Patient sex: M
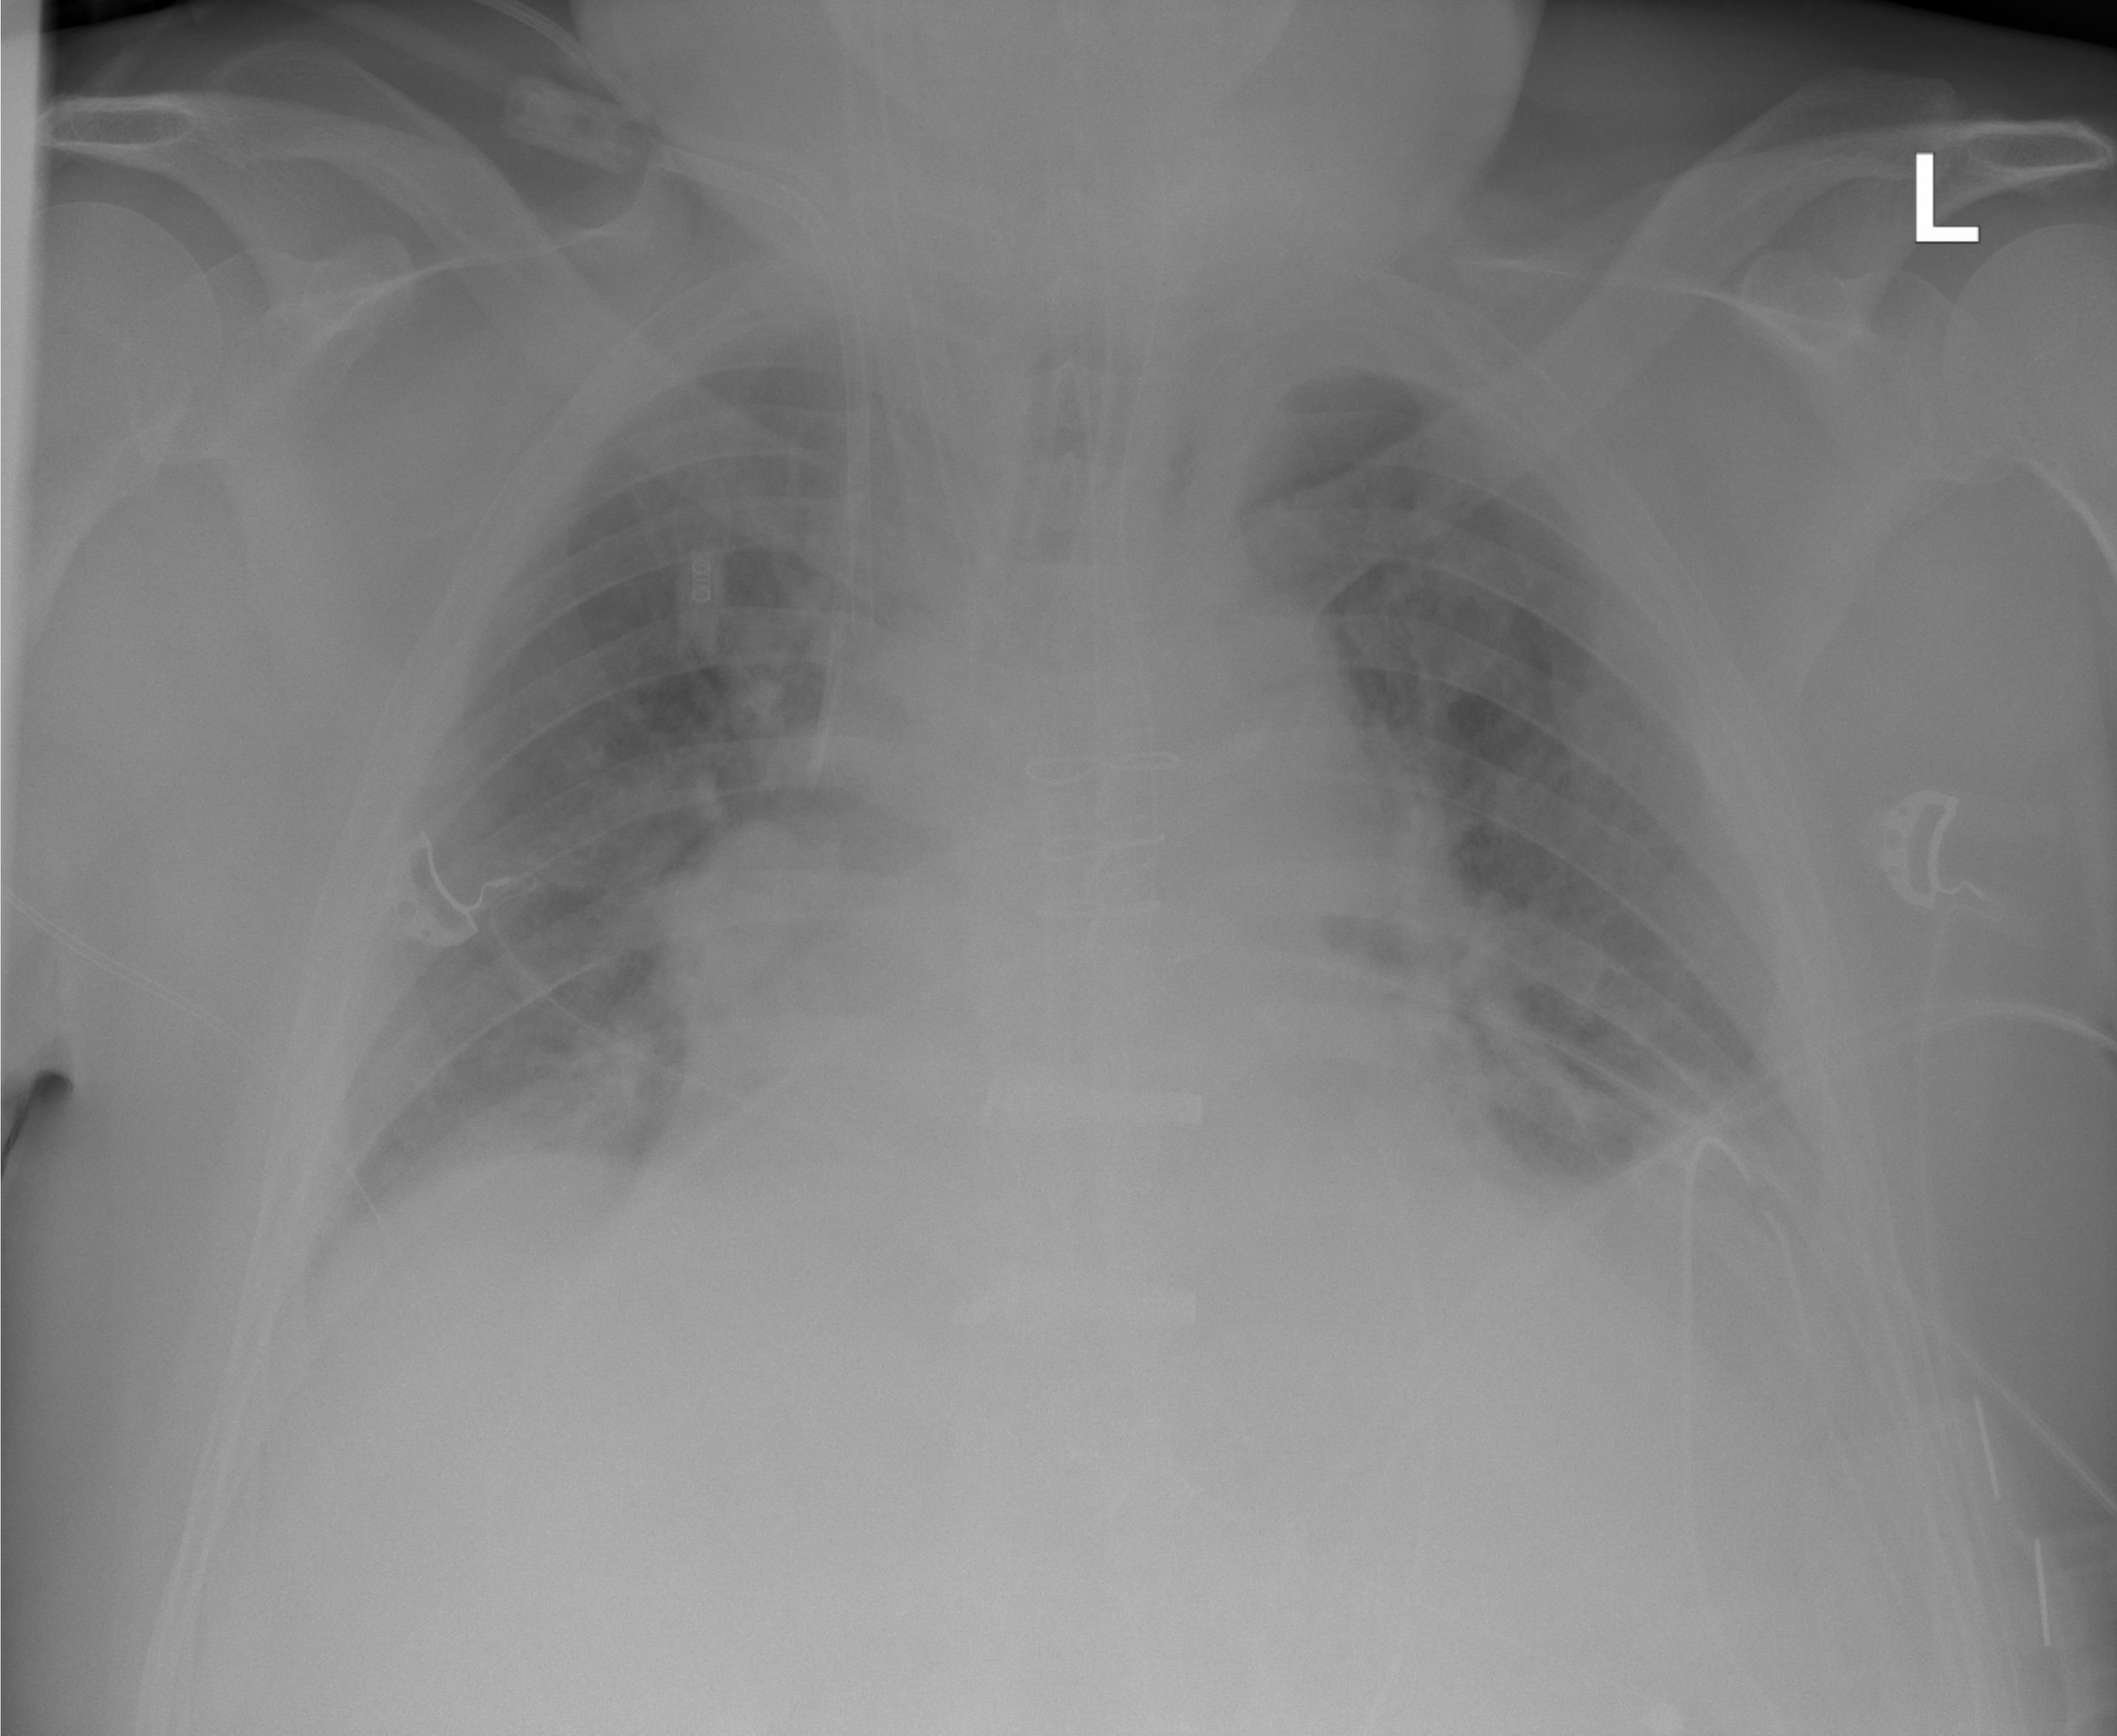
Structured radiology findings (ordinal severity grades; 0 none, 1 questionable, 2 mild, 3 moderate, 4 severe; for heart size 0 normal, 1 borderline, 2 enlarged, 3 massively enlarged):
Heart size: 2
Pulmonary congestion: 2
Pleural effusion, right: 0
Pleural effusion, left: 0
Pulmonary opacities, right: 1
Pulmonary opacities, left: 1
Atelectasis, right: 0
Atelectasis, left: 0